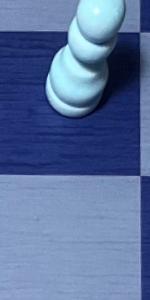
Label: Empty